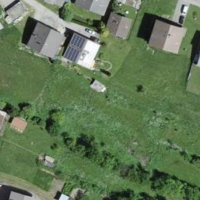
EUNIS habitat code: 55
Species observed at this site:
Satyrus ferula